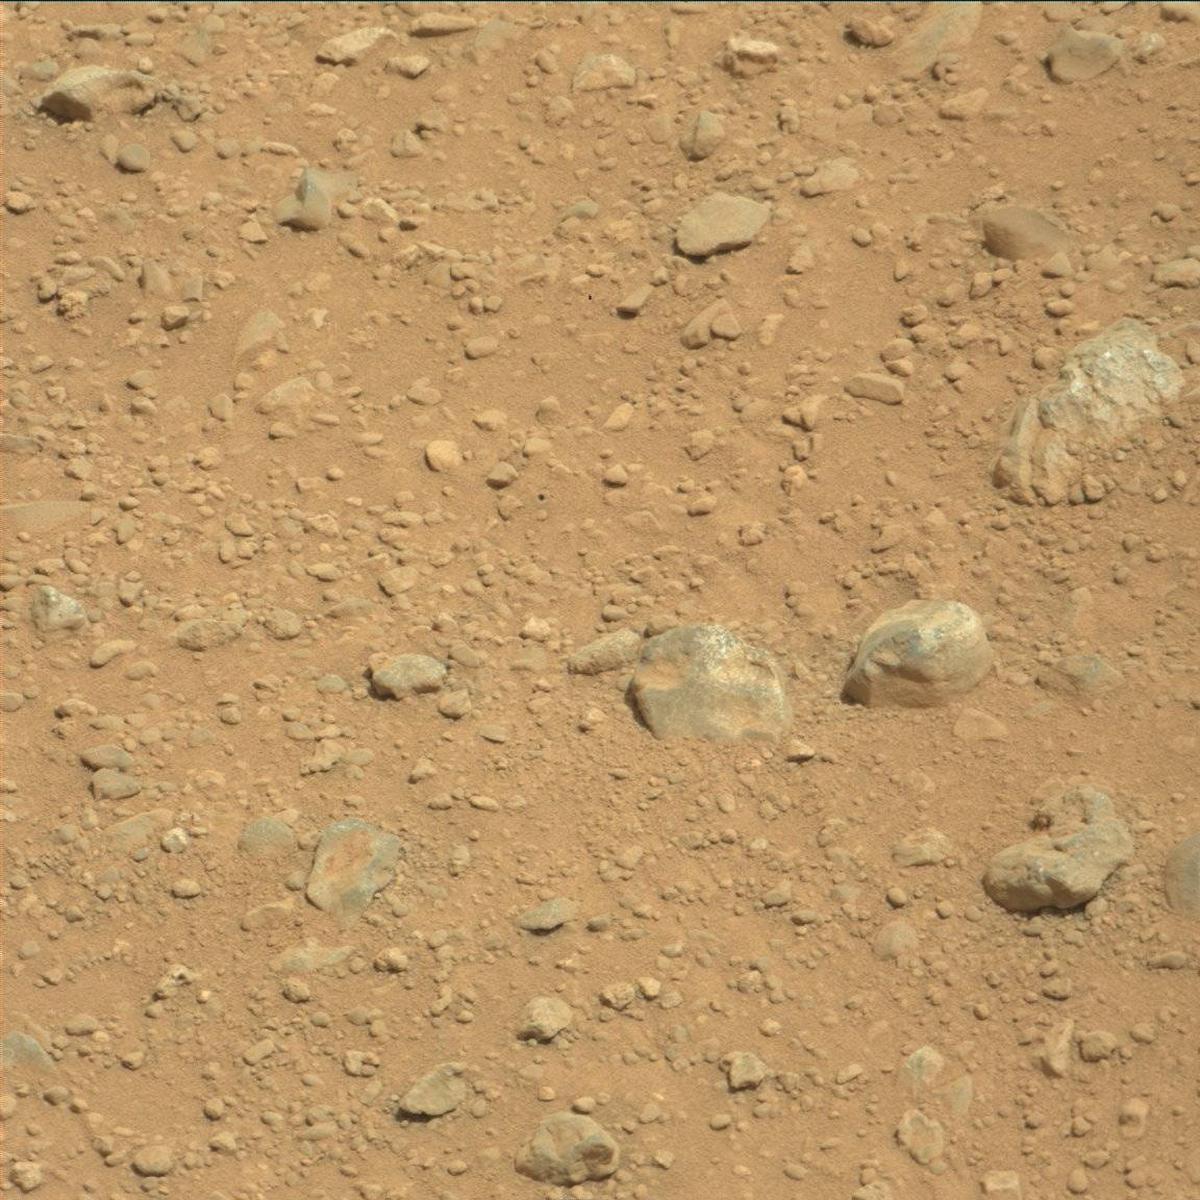
Terrain classes present: Bedrock, Rock, Sand / Soil